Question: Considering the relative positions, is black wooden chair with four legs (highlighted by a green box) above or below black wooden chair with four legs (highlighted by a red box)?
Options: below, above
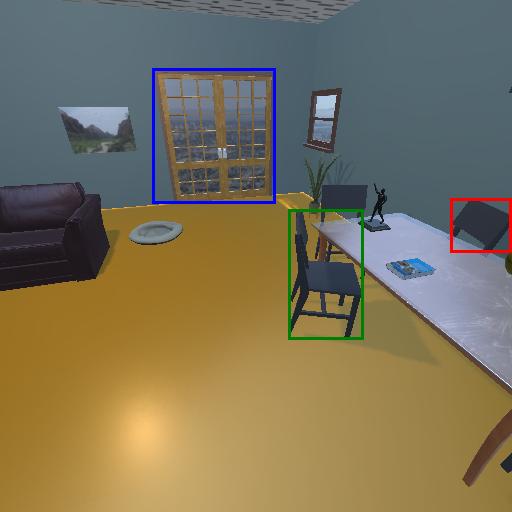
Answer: below